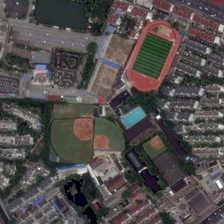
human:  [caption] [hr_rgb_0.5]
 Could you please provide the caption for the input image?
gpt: many buildings and green trees are in a school with a playground and two baseball fields .

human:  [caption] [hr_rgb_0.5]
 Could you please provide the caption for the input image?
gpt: many buildings and green trees are in a school with a playground and two baseball fields .

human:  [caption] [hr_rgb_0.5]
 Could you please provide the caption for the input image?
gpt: many buildings and green trees are in a school with a playground and two baseball fields .

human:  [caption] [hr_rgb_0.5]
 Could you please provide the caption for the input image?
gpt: many buildings and green trees are in a school with a playground and two baseball fields .

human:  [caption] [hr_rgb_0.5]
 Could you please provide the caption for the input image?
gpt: many buildings and green trees are in a school with a playground and two baseball fields .